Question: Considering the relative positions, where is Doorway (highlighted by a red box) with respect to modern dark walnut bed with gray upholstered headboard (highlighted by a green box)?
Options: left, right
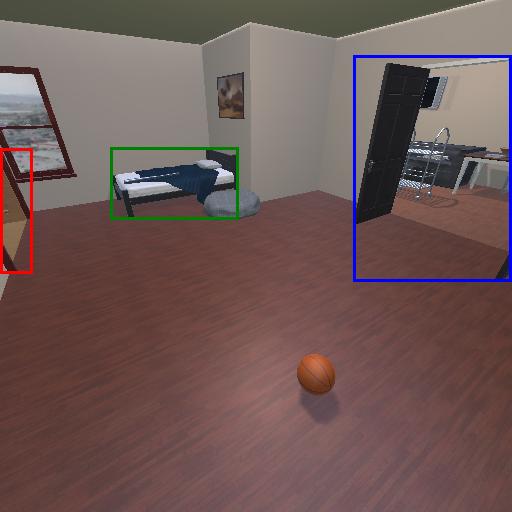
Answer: left